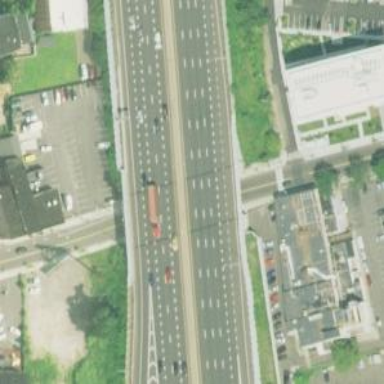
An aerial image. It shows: Asphalt surface bridge on motorway link.